Interaction volume radius: 10 \u00c5
Interaction volume height: 15 \u00c5
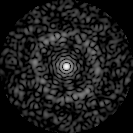
Disorder parameter: 0.8372